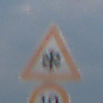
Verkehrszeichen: SchneeOderEisglaette
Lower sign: Geschwindigkeit10
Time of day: SunriseSunset
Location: Outdoor (Nature)
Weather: PartlyCloudy
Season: NotSpecified
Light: Natural